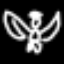
Label: angel